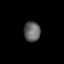
Tissue: lung
Cell type: Endothelial cells
Senescence score: 0.6424
Nuclear area (px): 326
Mean DAPI intensity: 99.258